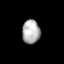
Tissue: prostate
Cell type: T cells
Senescence score: 0.2487
Nuclear area (px): 417
Mean DAPI intensity: 175.962